Question: The scheme 'PrintingWebView' contains no buildables that can be built for the SDKs supported by the run destination My Mac 64-bit. Make sure your targets all specify SDKs that are supported by this version of Xcode.

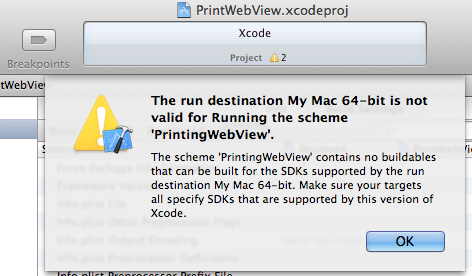
Answer: I've met with this problem.
In my case, the following steps can solve it:
your project -> target -> Build Setting
Modify following items: 1.Base SDK ; 2.Architectures ; 3.iOS Deployment Target.
And then clean and build the application.